Question: I've decided to migrate from ActionBarSherlock (ABS) to AppCompat-v7. I ran into a problem. ActionBar became 56dp size instead of 48dp as it was in Holo theme. As I found in AppCompat resources the default action bar size is equal 56dp as in Material design. But I want my action bar looks like action bar in Holo theme. How can I specify necessary size for action bar? Maybe there is AppCompat-v7 with Holo instead of Material?

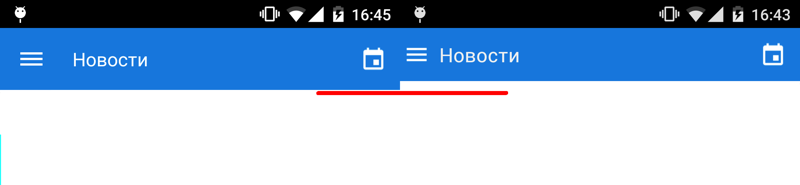
Answer: It is .
'Appcompat v21' library enables you to bring the Material designs to older Android platforms.
If you would like to change the height you can use a Toolbar in your layout and set your favorite height.
'''
<android.support.v7.widget.Toolbar
android:id="@+id/my_awesome_toolbar"
android:layout_height="48dp"
android:layout_width="match_parent"
android:background="?attr/colorPrimary" />
'''
In any case I suggest you to adopt the Material Desing and use the standard dimens.
You can find more info <URL>.